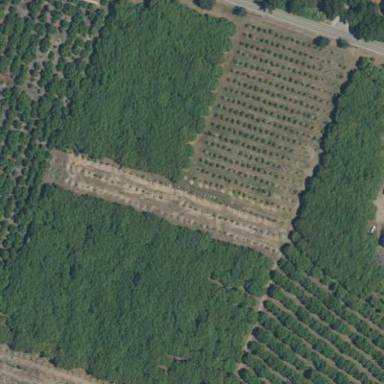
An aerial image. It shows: Orchard filled with beautiful avocado trees.